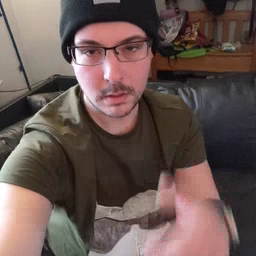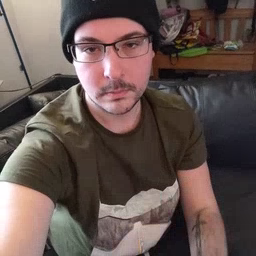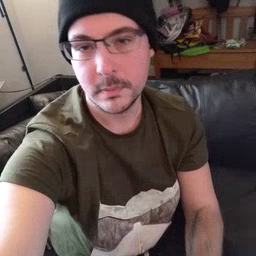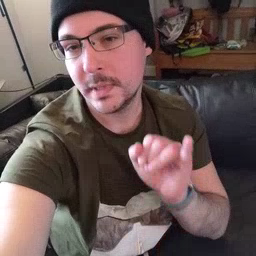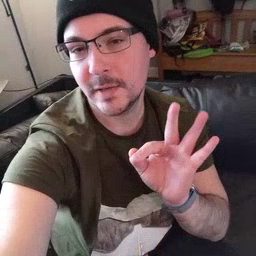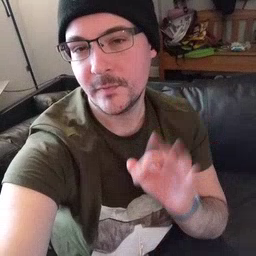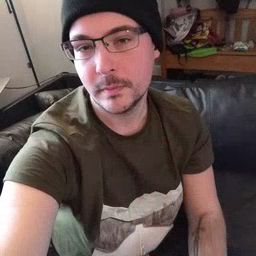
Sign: if